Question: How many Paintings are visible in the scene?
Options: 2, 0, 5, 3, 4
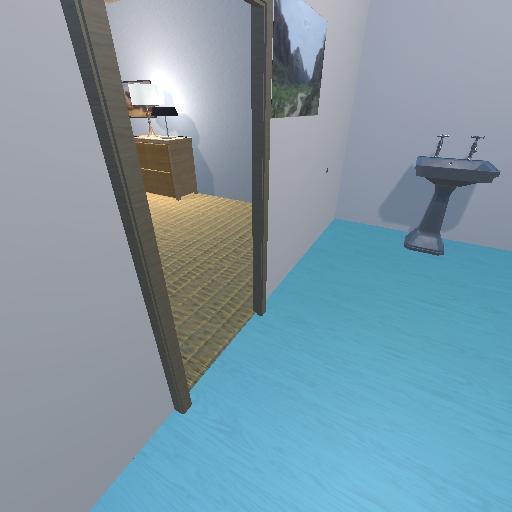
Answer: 2